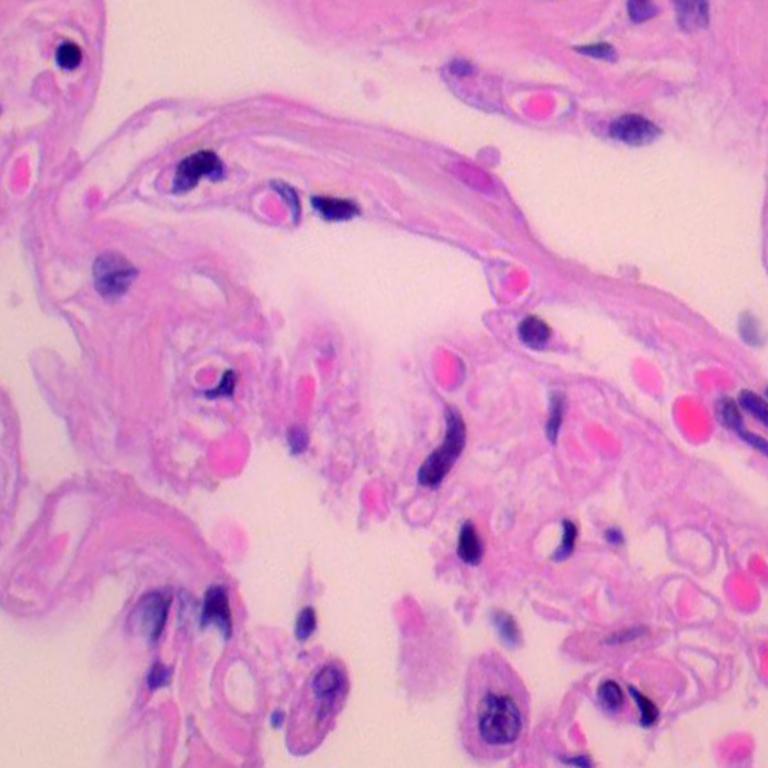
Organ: lung
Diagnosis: benign